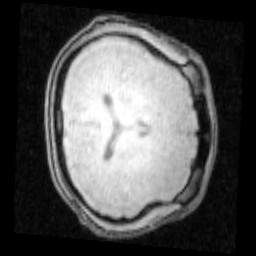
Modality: PDw
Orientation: axial
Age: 25
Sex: male
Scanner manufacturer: siemens
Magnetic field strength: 3 T
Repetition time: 0.25 s
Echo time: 0.00103 s